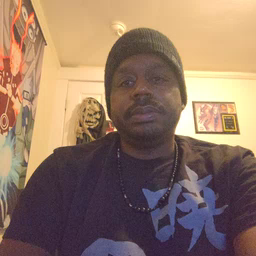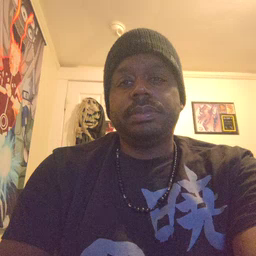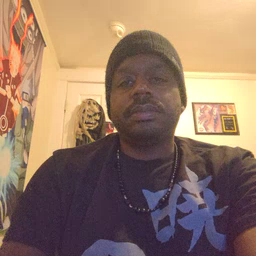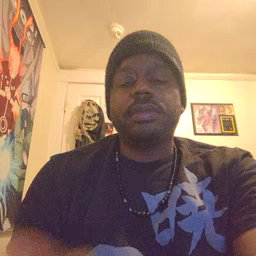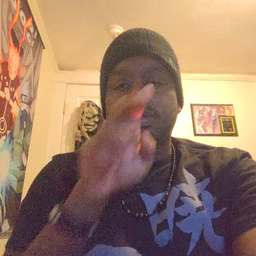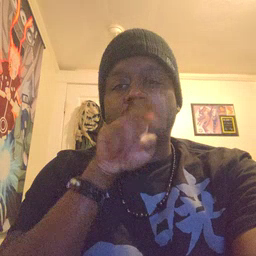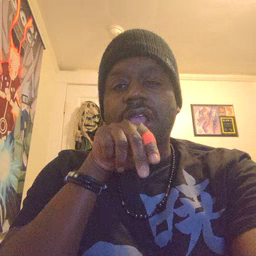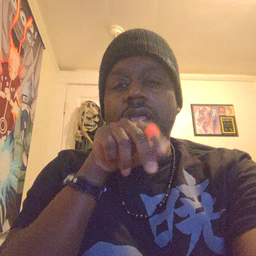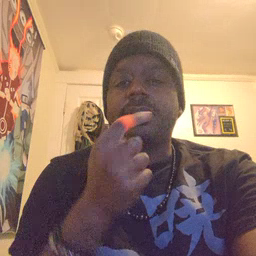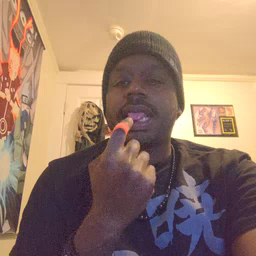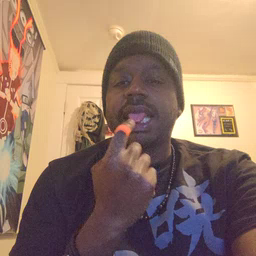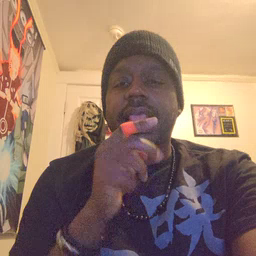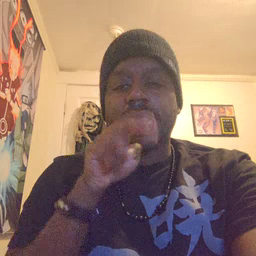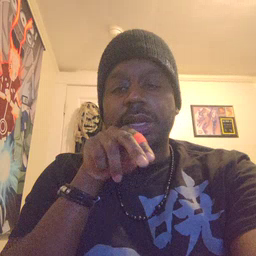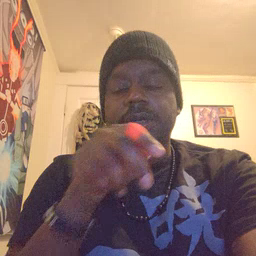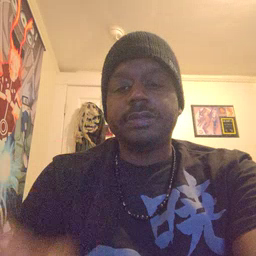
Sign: tongue